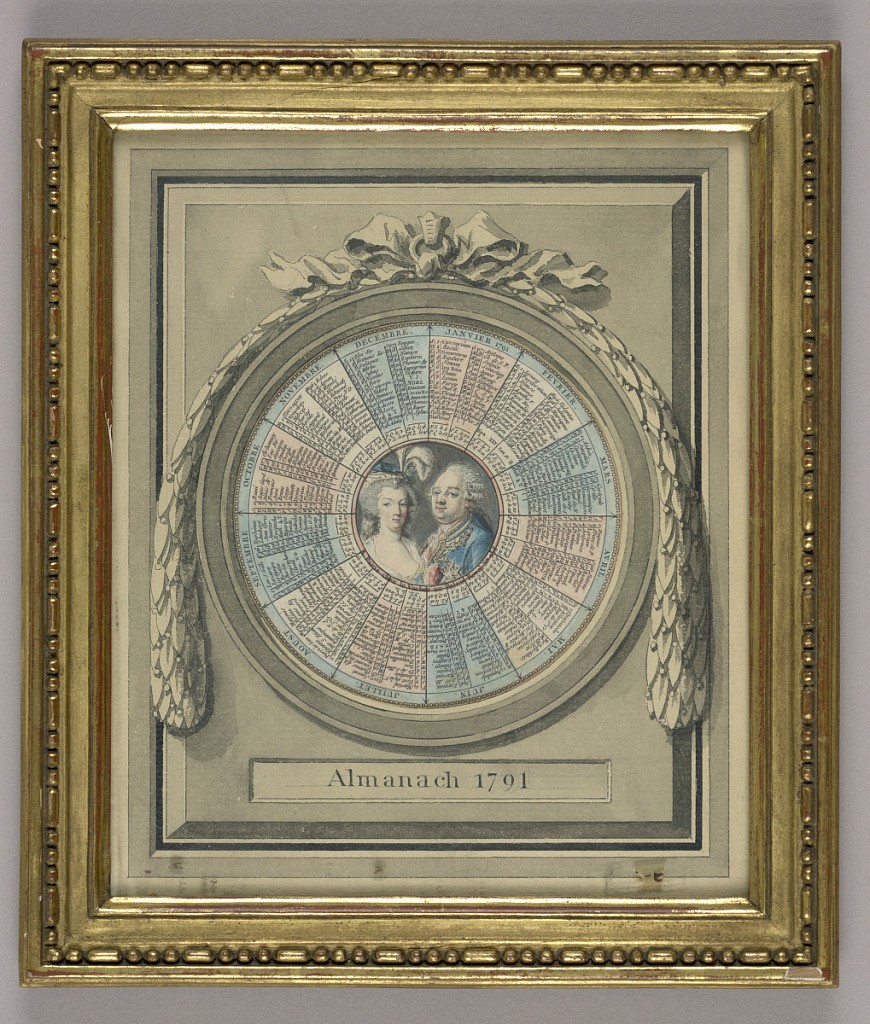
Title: Almanac for the Year 1791 with Portraits of the King and Queen of France
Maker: Marie Antoinette, Queen of France, French, 1755 - 1793
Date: ca. 1791
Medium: Etching or engraving, brush and wash on paper
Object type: Print
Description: Framed almanac